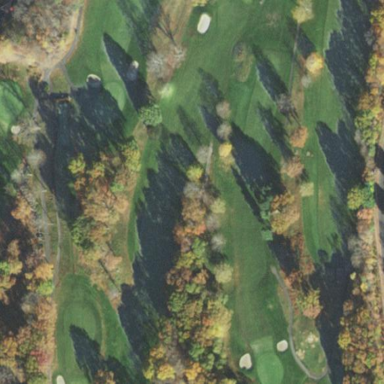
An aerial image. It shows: Grassy area designated as golf fairway.